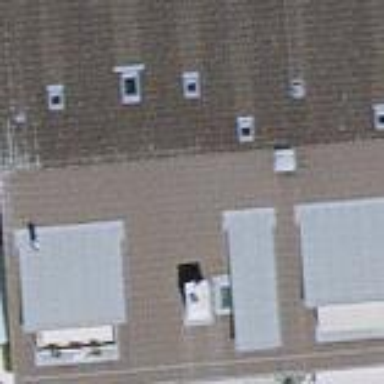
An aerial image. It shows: Gabled roof apartments building.